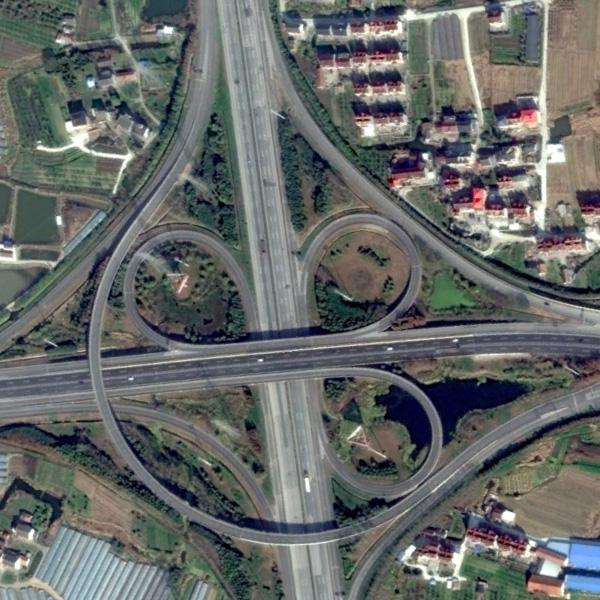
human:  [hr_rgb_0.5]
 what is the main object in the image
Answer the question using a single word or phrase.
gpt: viaduct